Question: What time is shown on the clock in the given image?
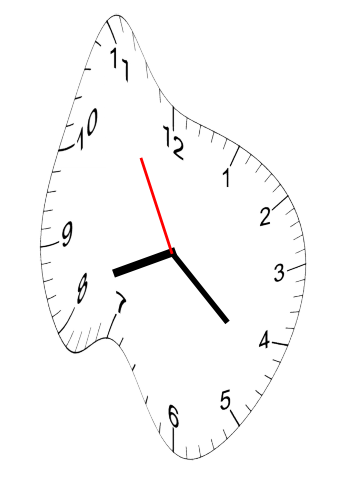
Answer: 08:21:55